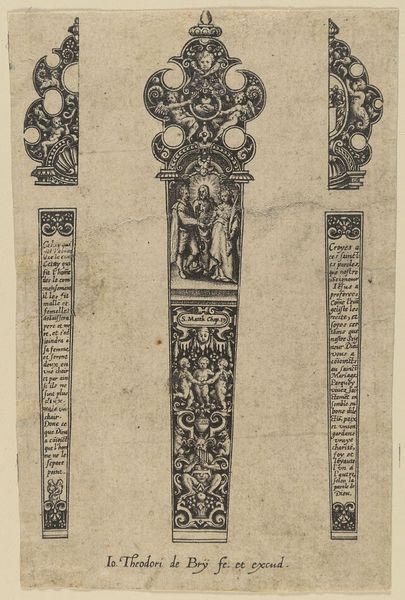
Titel: Messergriffe
Künstler: Theodor de Bry
Standort: Hamburg
Institution: Museum für Kunst und Gewerbe Hamburg
Schlagwörter: neues testament, papier, grafik, graphik, ornamente, fotografie, photographie, maske, druckgraphik, druckgrafik, stich, gestalten, kunstgewerbe, heiligenschein, nimbus, fabelwesen, hochzeit, putten, kupferstich, kunsthandwerk, ungeheuer, amoretten, verlobung, monster, groteske, faune, heirat, evangelium, fabeltier, fabeltiere, goldschmiedearbeit, satyrn, zwitterwesen, monstrum, reproduktionen, silene, eheversprechen, industriedesign, druckerzeugnisse, schweifwerk, eheschließung, verlöbnis, ornamentstich, vorlageblätter, panflöte, schweifwerkgroteske